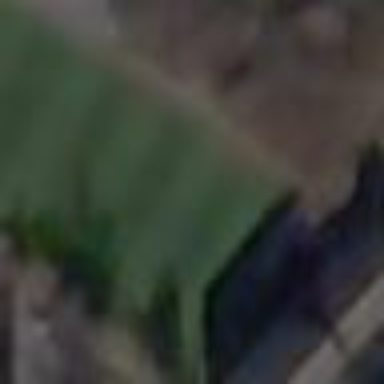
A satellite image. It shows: Soccer pitch with artificial turf designed for leisure and sports activities.